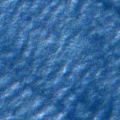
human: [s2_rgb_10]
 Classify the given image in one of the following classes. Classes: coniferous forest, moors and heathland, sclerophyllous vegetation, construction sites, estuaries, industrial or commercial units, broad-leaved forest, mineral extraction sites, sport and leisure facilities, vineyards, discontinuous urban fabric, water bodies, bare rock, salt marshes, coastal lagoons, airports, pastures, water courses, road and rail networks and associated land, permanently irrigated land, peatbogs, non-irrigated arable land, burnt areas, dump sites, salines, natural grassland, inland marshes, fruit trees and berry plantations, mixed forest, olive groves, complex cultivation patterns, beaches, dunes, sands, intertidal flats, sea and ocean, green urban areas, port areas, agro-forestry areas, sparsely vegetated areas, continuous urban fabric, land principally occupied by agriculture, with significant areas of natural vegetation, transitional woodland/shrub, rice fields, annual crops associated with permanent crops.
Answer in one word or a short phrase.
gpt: sea and ocean